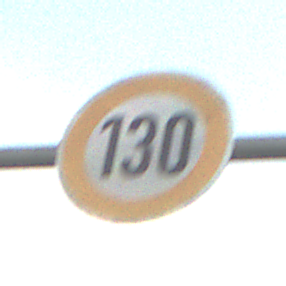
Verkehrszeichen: Geschwindigkeit130
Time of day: SunriseSunset
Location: Outdoor (RoadRail)
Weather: PartlyCloudy
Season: NotSpecified
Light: Natural